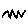
Label: zigzag